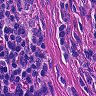
Metastatic tissue present: no